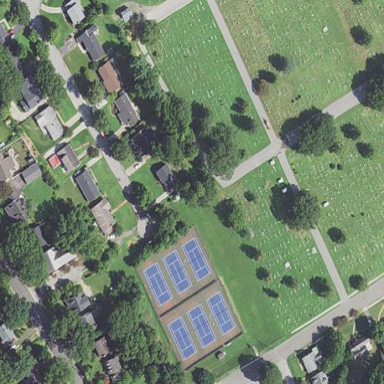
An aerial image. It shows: Tennis court on pitch designated for leisure land.